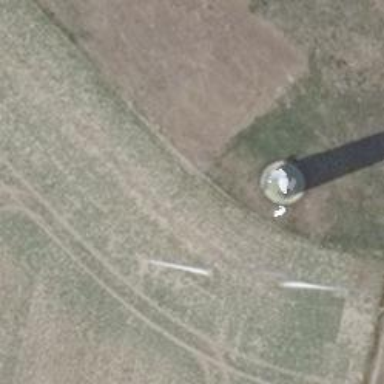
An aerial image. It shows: Wind-powered generator.